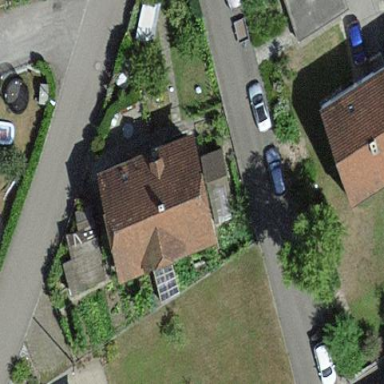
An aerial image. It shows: Building with tiled roof.